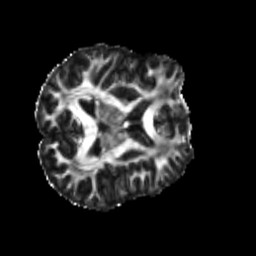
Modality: FA
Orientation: axial
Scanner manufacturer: siemens
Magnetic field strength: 3 T
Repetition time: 4 s
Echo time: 0.0594 s